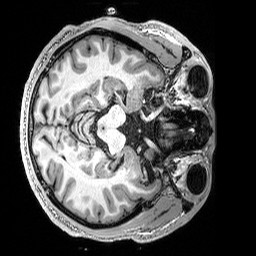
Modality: T1w
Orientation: axial
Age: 22
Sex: male